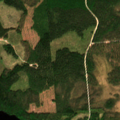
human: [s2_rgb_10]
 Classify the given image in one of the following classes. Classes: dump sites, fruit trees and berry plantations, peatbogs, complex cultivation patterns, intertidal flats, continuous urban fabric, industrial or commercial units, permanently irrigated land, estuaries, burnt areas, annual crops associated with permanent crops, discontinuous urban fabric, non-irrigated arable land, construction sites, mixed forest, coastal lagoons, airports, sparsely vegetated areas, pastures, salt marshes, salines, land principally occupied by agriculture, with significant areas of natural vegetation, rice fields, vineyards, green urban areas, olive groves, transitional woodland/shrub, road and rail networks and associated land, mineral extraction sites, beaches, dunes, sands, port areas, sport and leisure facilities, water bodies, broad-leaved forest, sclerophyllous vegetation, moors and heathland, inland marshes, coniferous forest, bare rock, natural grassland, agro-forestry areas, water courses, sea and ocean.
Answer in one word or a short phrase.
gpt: coniferous forest, mixed forest, water bodies